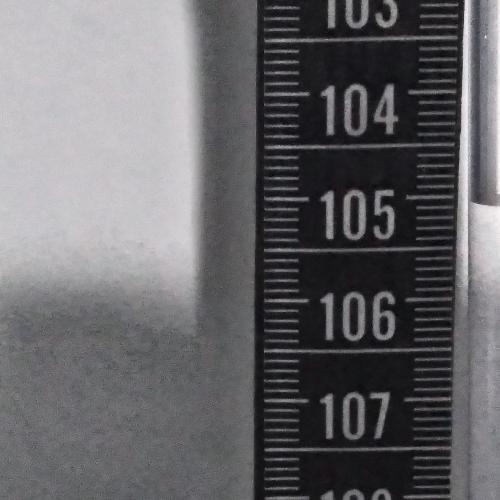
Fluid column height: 105.1 cm